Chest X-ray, PA view. Patient: 18 years old, sex M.
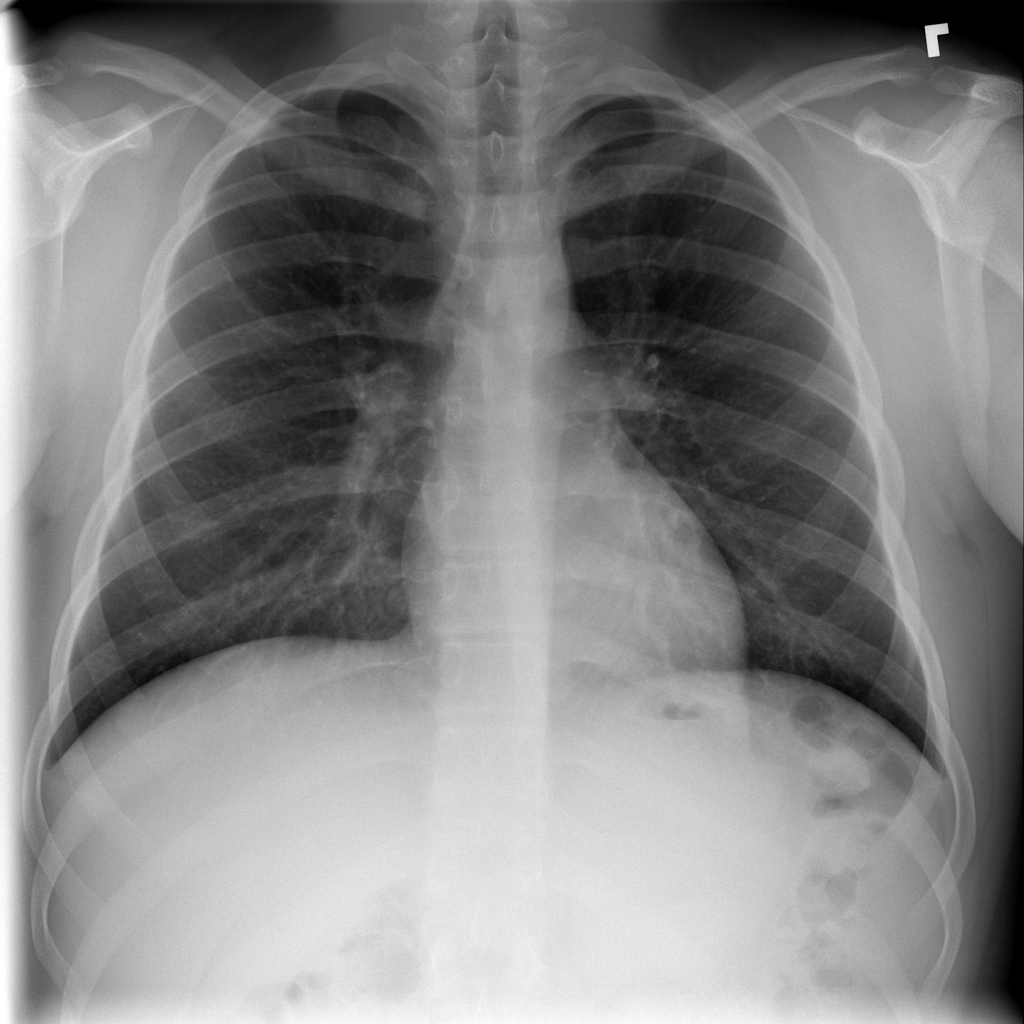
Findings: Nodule